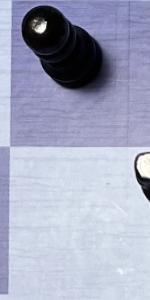
Label: Empty